Question: In my application there is registration screen which sends takes registration details from the user and sends them to server and then the server stores it in the database.
My problem is that, when i checked the database, there are multiple copies of data. I don't know whether the multiples copies are created by client side or server side.
I have added the screenshot of the database and you can see clearly there are multiple copies of same data. Every time i press send button on the client side in my android application, two of same data are stored in the database. I haven't used any loops still it is storing two copies of same data in the data base.
here is my code
'''
public class RegisterScreen extends Activity {
Button reg;
TextView tv;
EditText fn,ln,un,pwd,mob,email;
HttpPost httppost;
StringBuffer buffer;
HttpResponse response;
HttpClient httpclient;
List<NameValuePair> nameValuePairs;
ProgressDialog dialog = null;
@Override
protected void onCreate(Bundle savedInstanceState) {
super.onCreate(savedInstanceState);
setContentView(R.layout.activity_register);
reg=(Button)findViewById(R.id.reg);
fn=(EditText)findViewById(R.id.fn);
ln=(EditText)findViewById(R.id.ln);
un=(EditText)findViewById(R.id.un);
pwd=(EditText)findViewById(R.id.pwd);
mob=(EditText)findViewById(R.id.mob);
email=(EditText)findViewById(R.id.email);
tv = (TextView)findViewById(R.id.tv);
reg.setOnClickListener(new View.OnClickListener() {
@Override
public void onClick(View v) {
dialog = ProgressDialog.show(RegisterScreen.this, "",
"Registering user...", true);
new Thread(new Runnable() {
public void run() {
login();
}
}).start();
}
});
}
void login(){
try{
httpclient=new DefaultHttpClient();
httppost= new HttpPost("http://192.168.43.6/test/registration.php"); // make sure the url is correct.
//add your data
nameValuePairs = new ArrayList<NameValuePair>();
// Always use the same variable name for posting i.e the android side variable name and php side variable name should be similar,
nameValuePairs.add(new BasicNameValuePair("firstname",fn.getText().toString().trim()));
nameValuePairs.add(new BasicNameValuePair("lastname",ln.getText().toString().trim()));
nameValuePairs.add(new BasicNameValuePair("username",un.getText().toString().trim()));
nameValuePairs.add(new BasicNameValuePair("password",pwd.getText().toString().trim()));
nameValuePairs.add(new BasicNameValuePair("mob",mob.getText().toString().trim()));
nameValuePairs.add(new BasicNameValuePair("email",email.getText().toString().trim()));// $Edittext_value = $_POST['Edittext_value'];
httppost.setEntity(new UrlEncodedFormEntity(nameValuePairs));
//Execute HTTP Post Request
response=httpclient.execute(httppost);
ResponseHandler<String> responseHandler = new BasicResponseHandler();
final String response = httpclient.execute(httppost, responseHandler);
System.out.println("Response : " + response);
runOnUiThread(new Runnable() {
public void run() {
tv.setText("Response from PHP : " + response);
dialog.dismiss();
}
});
if(response.equalsIgnoreCase("Registration")){
runOnUiThread(new Runnable() {
public void run() {
Toast.makeText(RegisterScreen.this,"Registration Successful", Toast.LENGTH_SHORT).show();
}
});
startActivity(new Intent(RegisterScreen.this, LoginScreen.class));
}else{
showAlert();
}
}catch(Exception e){
dialog.dismiss();
System.out.println("Exception : " + e.getMessage());
}
}
public void showAlert(){
RegisterScreen.this.runOnUiThread(new Runnable() {
public void run() {
AlertDialog.Builder builder = new AlertDialog.Builder(RegisterScreen.this);
builder.setTitle("Registration Error.");
builder.setMessage("Problem in Registration. Please try again later")
.setCancelable(false)
.setPositiveButton("OK", new DialogInterface.OnClickListener() {
public void onClick(DialogInterface dialog, int id) {
}
});
AlertDialog alert = builder.create();
alert.show();
}
});
}
}
'''
here is my server side code
'''
<?php
$hostname_localhost ="localhost";
$database_localhost ="testdb";
$username_localhost ="root";
$password_localhost ="";
$localhost = mysql_connect($hostname_localhost,$username_localhost,$password_localhost)
or
trigger_error(mysql_error(),E_USER_ERROR);
mysql_select_db($database_localhost, $localhost);
$firstname = $_POST['firstname'];
$lastname = $_POST['lastname'];
$username = $_POST['username'];
$password = $_POST['password'];
$mob = $_POST['mob'];
$email = $_POST['email'];
$query_search = "INSERT INTO register(Firstname, Lastname, loginname, pwd, Mobilenumber , emailid) VALUES('$firstname', '$lastname','$username','$password','$mob','$email')";
$query_exec = mysql_query($query_search) or die(mysql_error());
//$rows = mysql_num_rows($query_exec);
//echo $rows;
echo "Registration";
?>
'''
here is screenshot of the database
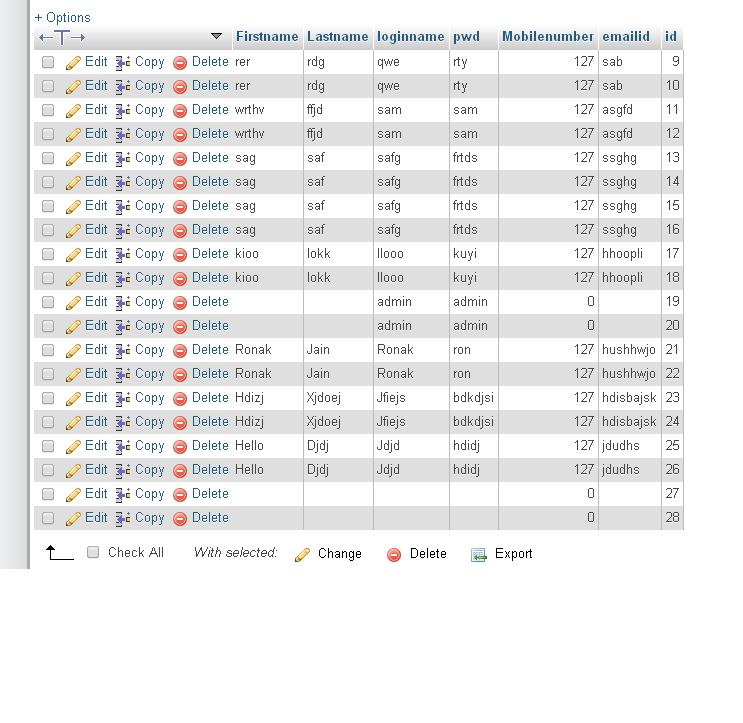
Answer: Seems like your calling execute twice in 'Login()'?
'''
response=httpclient.execute(httppost);
ResponseHandler<String> responseHandler = new BasicResponseHandler();
final String response = httpclient.execute(httppost, responseHandler);
'''